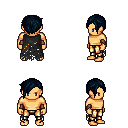
a pixel art fantasy rpg character, male body template, human, tanned skin, black tattered cape, gold greaves, raven pixie cut hairstyle, cloth bracers, four views (front, back, left, right), 2x2 character sprite sheet, small pixel art, hard edges, no anti-aliasing